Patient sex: F
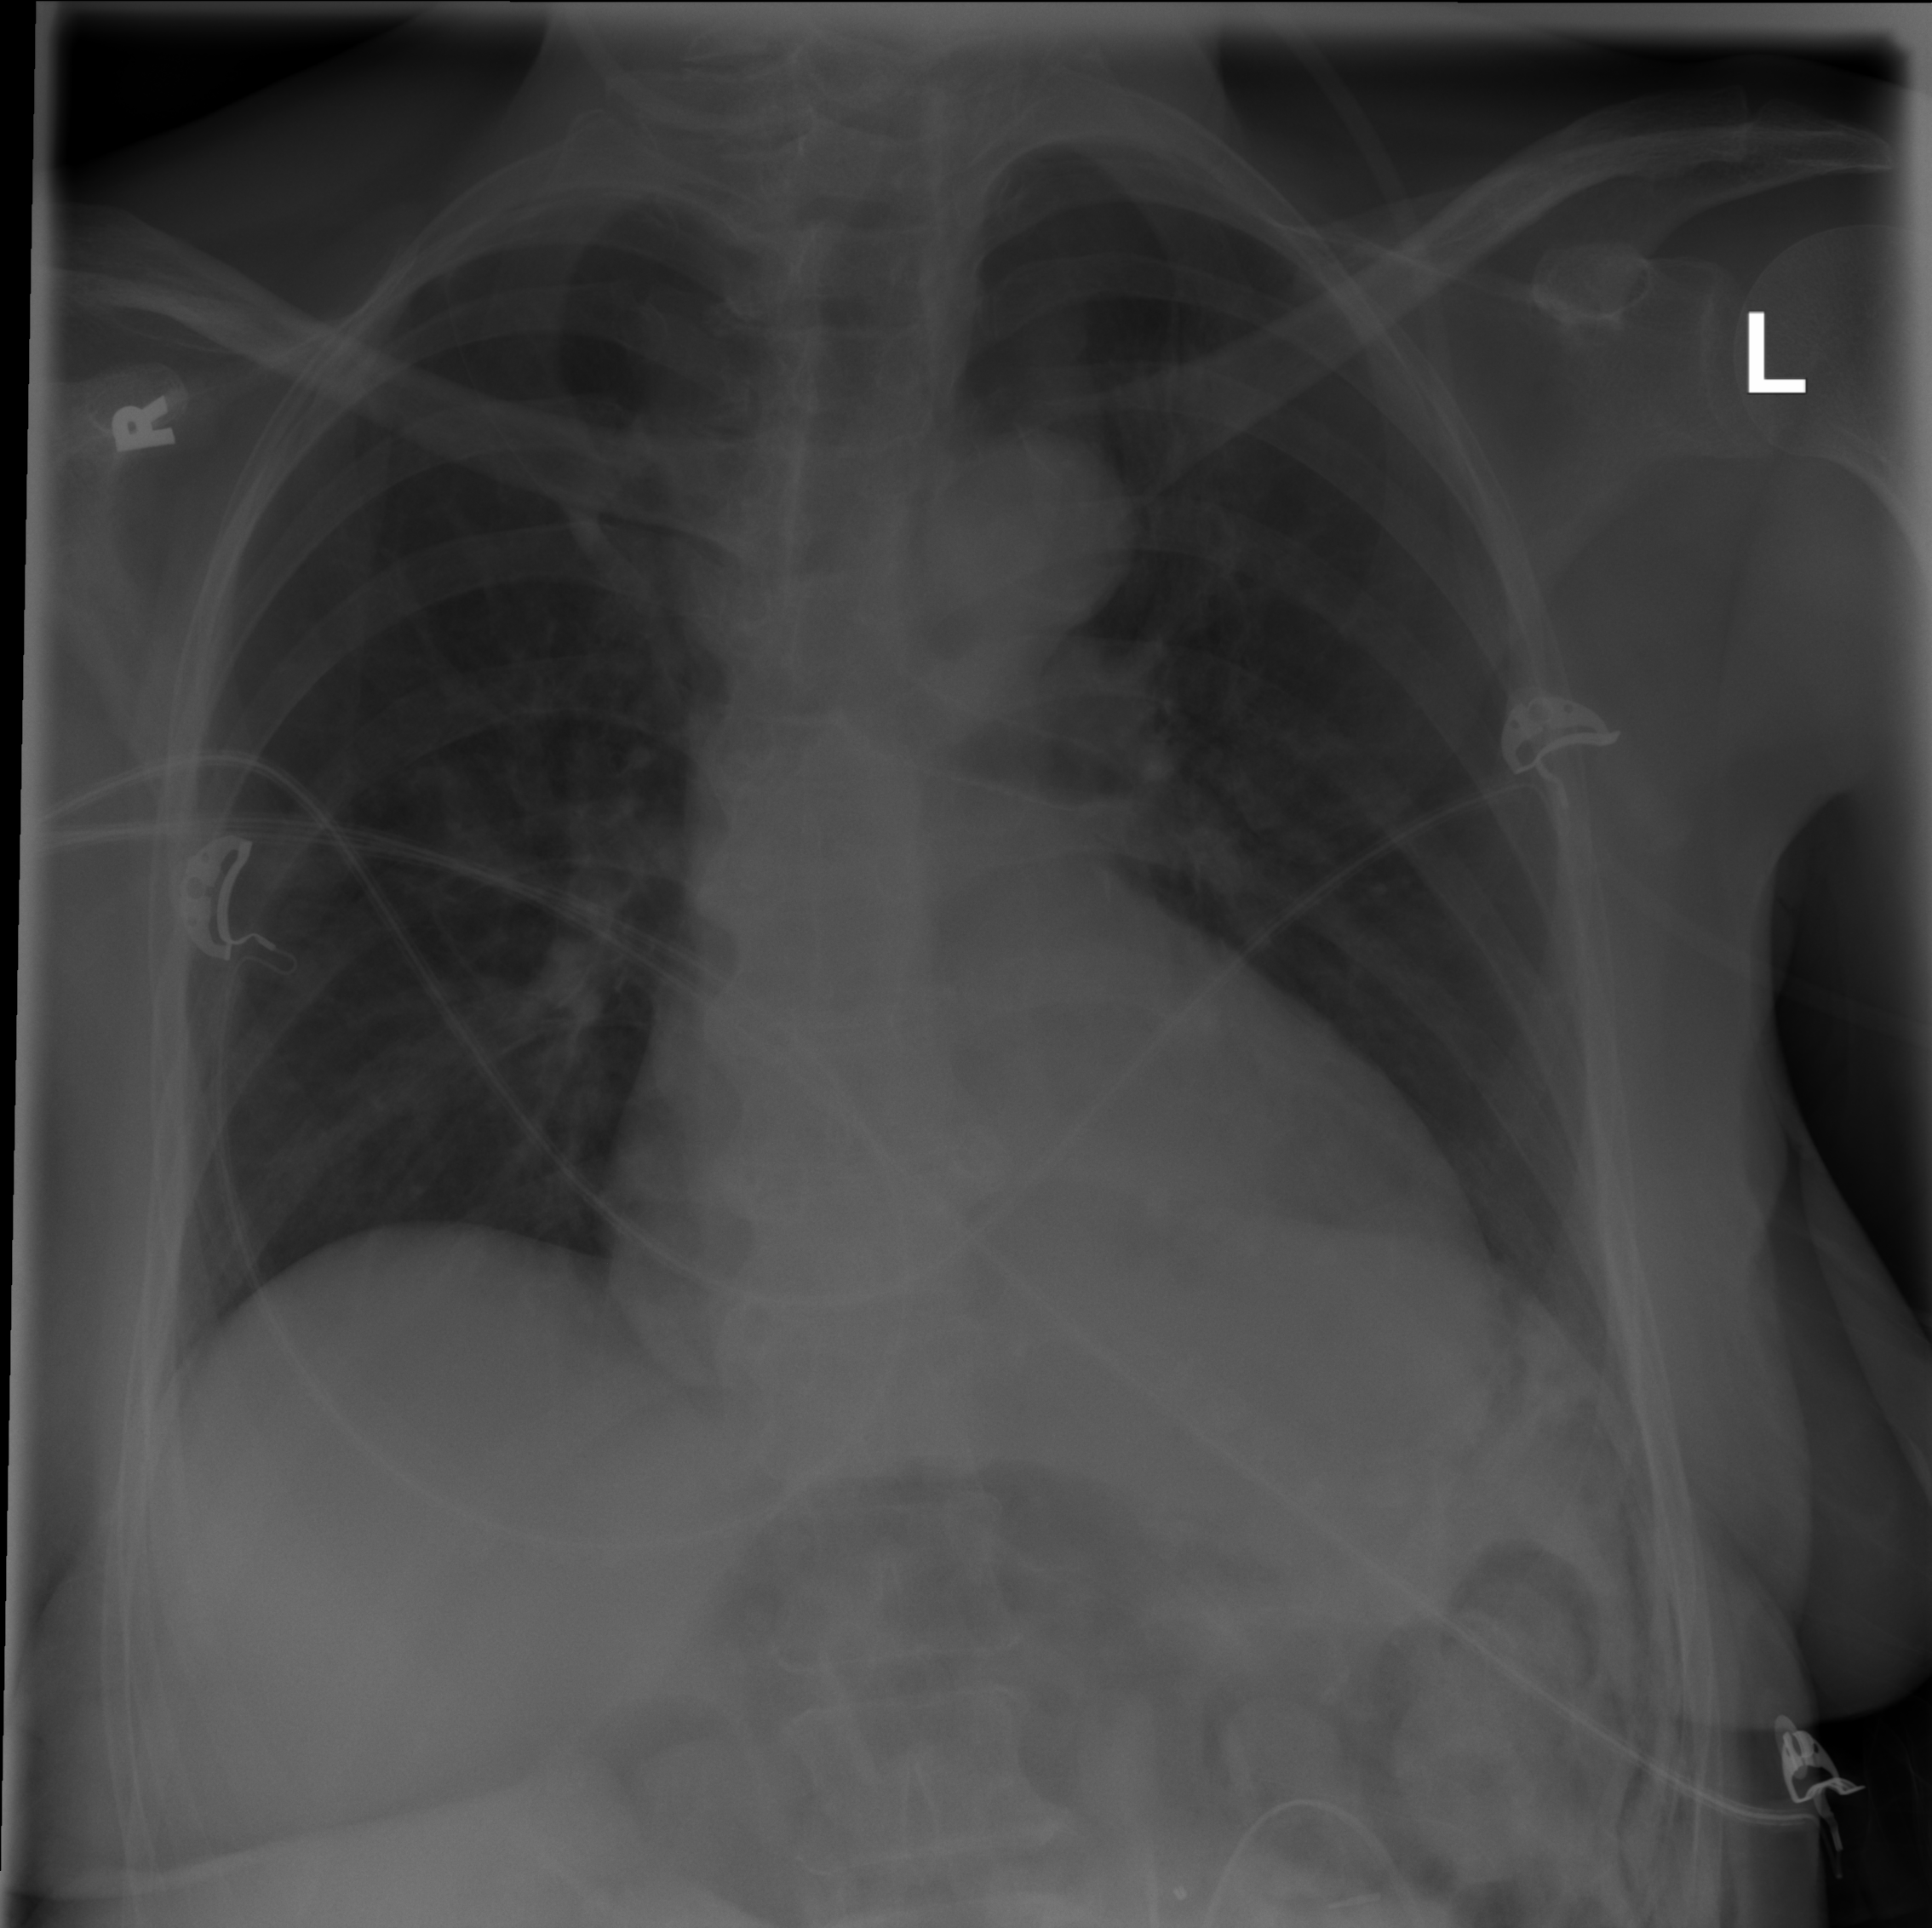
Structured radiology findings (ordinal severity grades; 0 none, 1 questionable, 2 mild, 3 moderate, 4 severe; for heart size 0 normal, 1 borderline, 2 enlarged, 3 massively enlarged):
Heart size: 0
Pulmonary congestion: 0
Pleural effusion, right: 0
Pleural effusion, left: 0
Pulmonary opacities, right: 0
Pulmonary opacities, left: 0
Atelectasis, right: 2
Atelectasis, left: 1